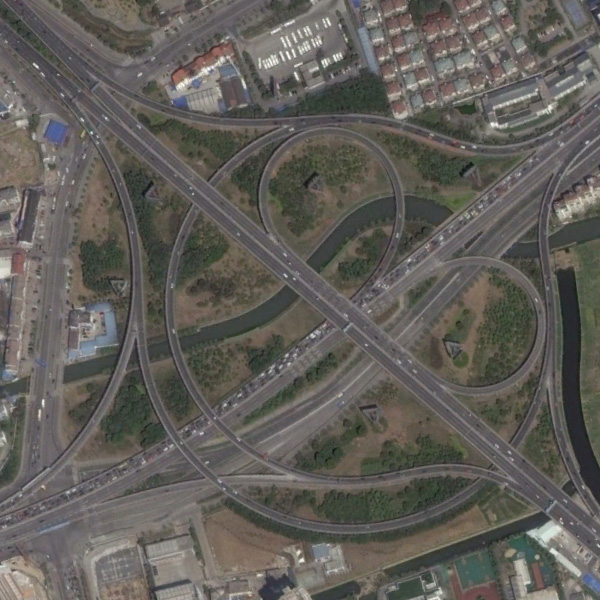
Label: Viaduct